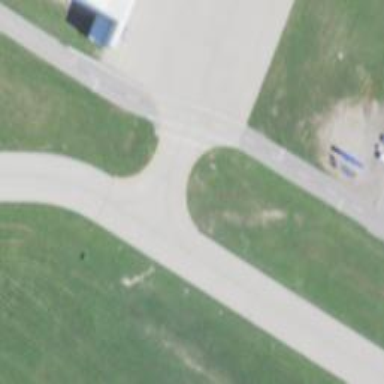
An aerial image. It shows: View of taxiway at the airport.